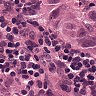
Metastatic tissue present: yes